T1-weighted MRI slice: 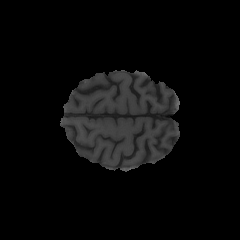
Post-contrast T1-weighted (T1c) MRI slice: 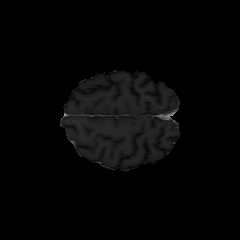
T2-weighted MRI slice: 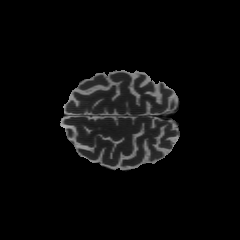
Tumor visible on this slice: no